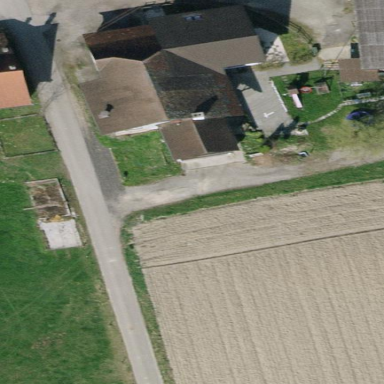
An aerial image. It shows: Detached building with gabled roof.